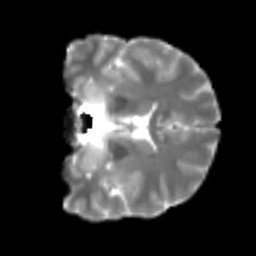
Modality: T2w
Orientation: coronal
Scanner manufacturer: siemens
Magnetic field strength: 3 T
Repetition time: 4 s
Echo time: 0.0594 s